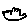
Label: bird